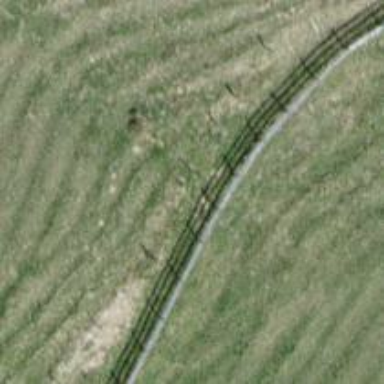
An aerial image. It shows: Fence is in the image.